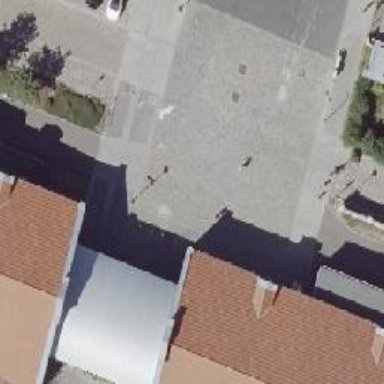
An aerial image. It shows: Residential road with asphalt surface.